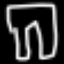
Label: pants